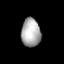
Tissue: lung
Cell type: Endothelial cells
Senescence score: 0.5428
Nuclear area (px): 541
Mean DAPI intensity: 170.771